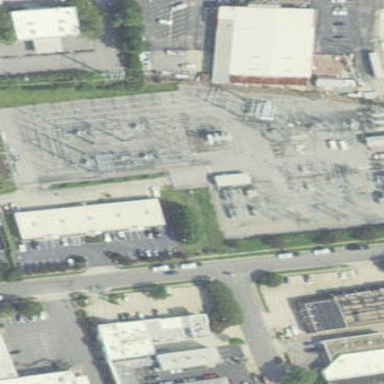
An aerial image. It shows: Power substation with transmission level designation. It is enclosed by fence.